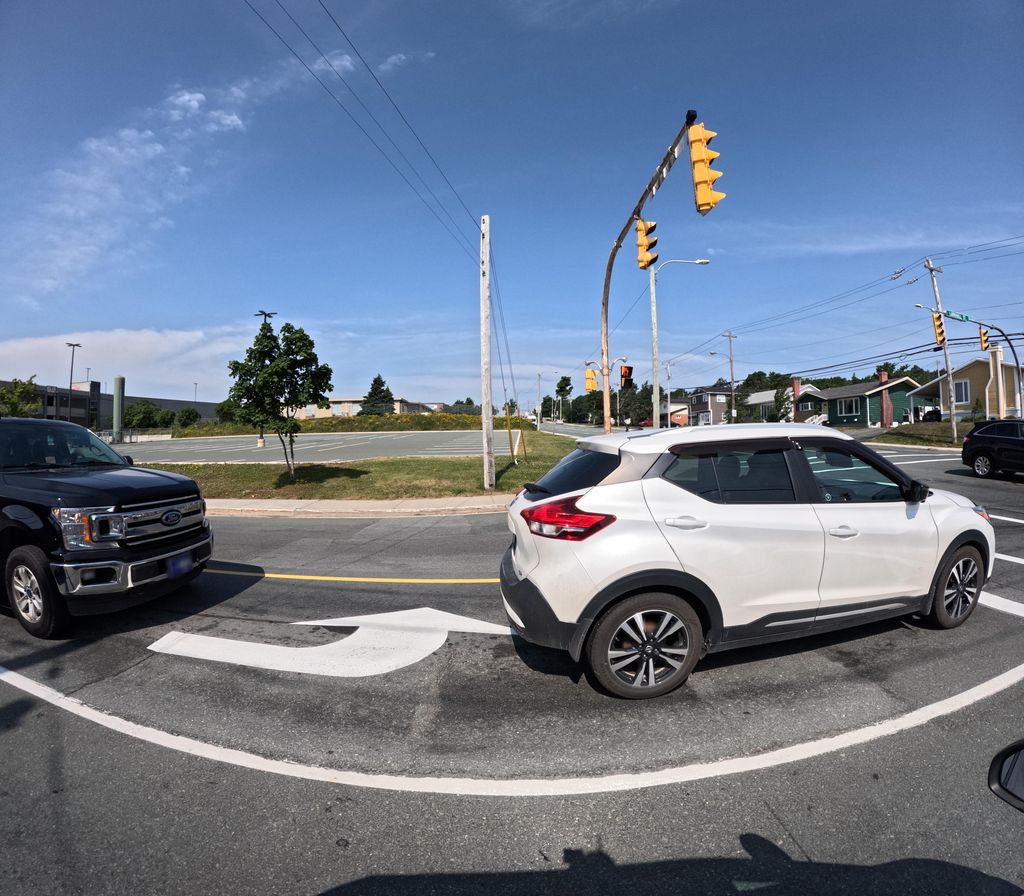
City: st_johns